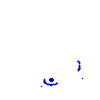
Particle: electron